Field crop: maize
Growth stage: 2
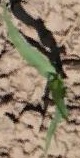
Species: maize